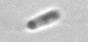
Label: Dinobryon